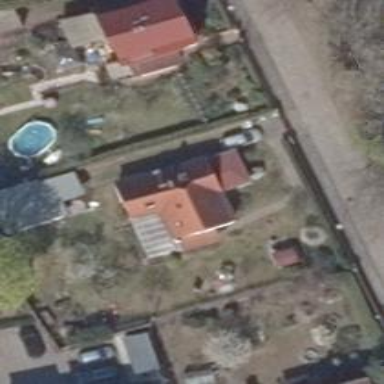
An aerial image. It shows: Detached building with gabled roof.